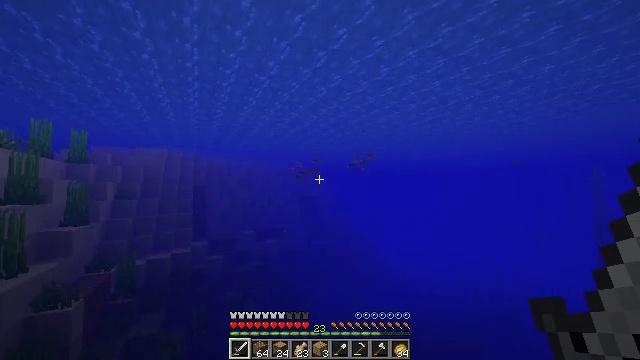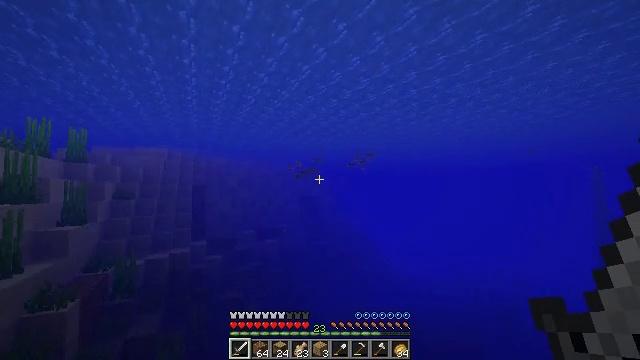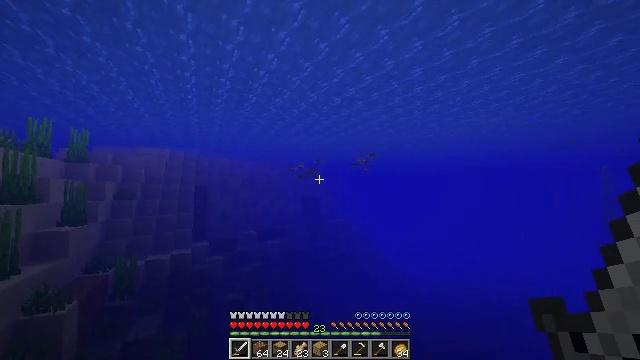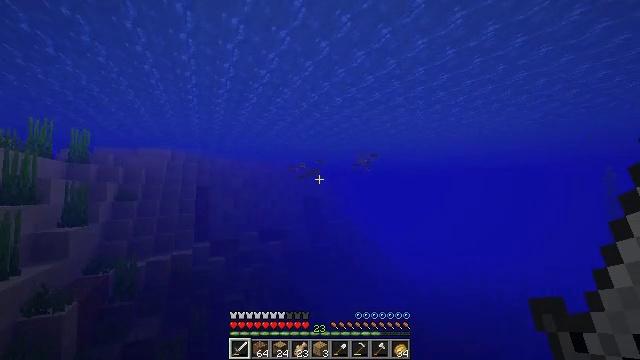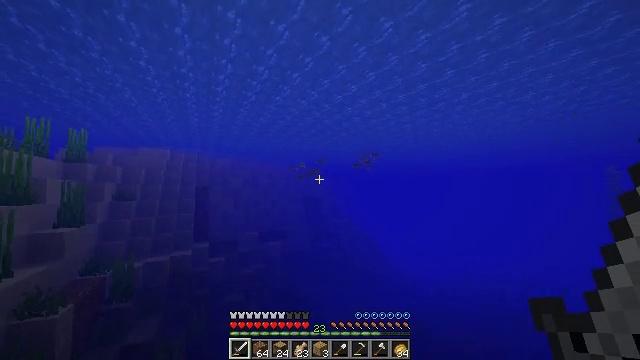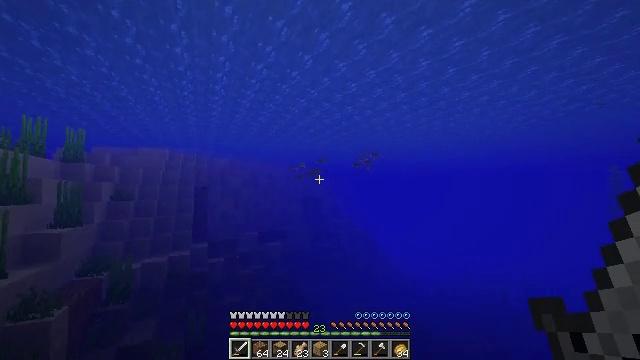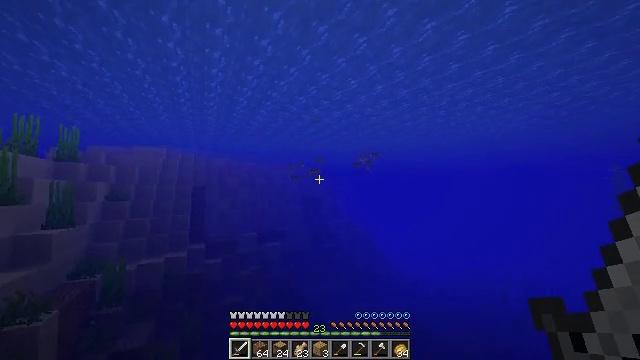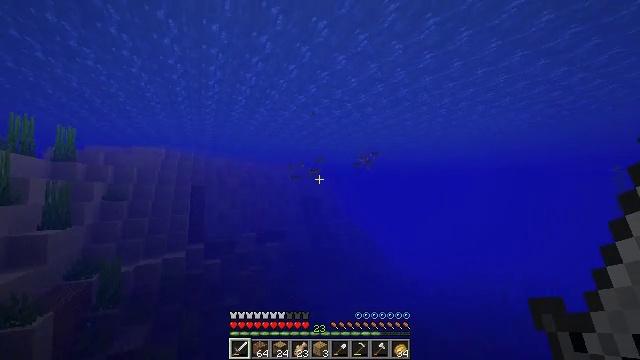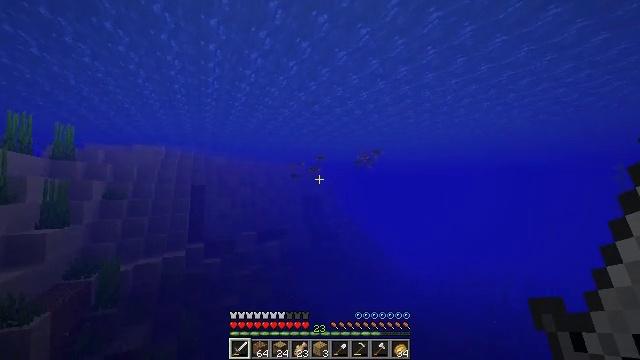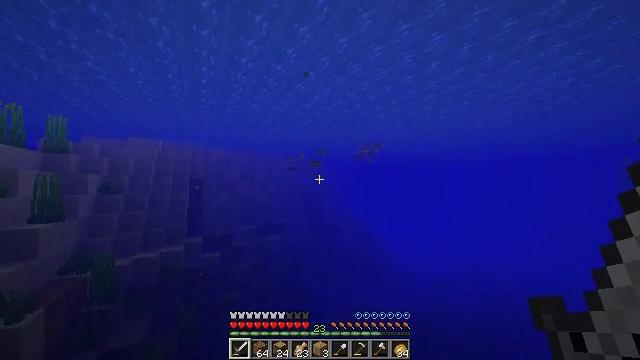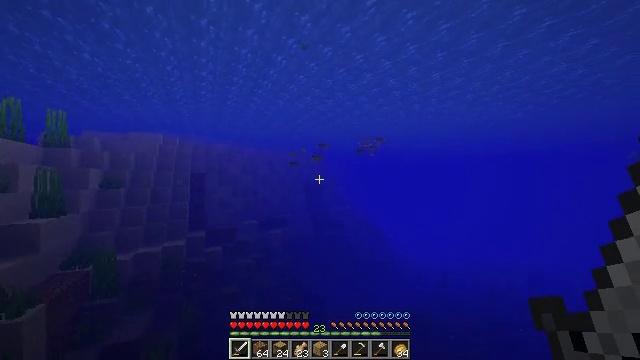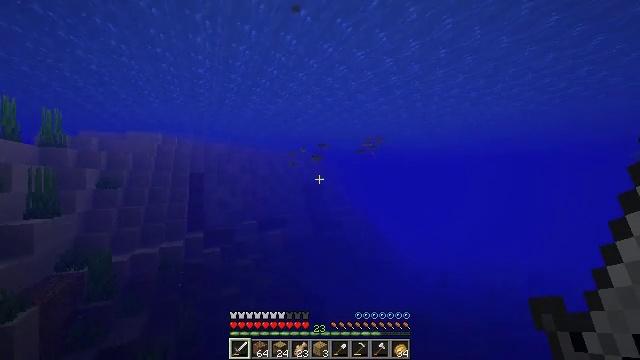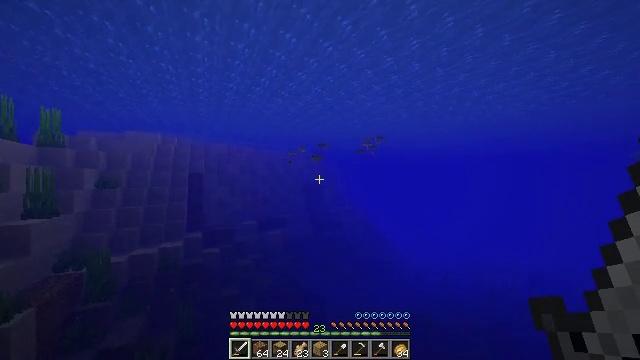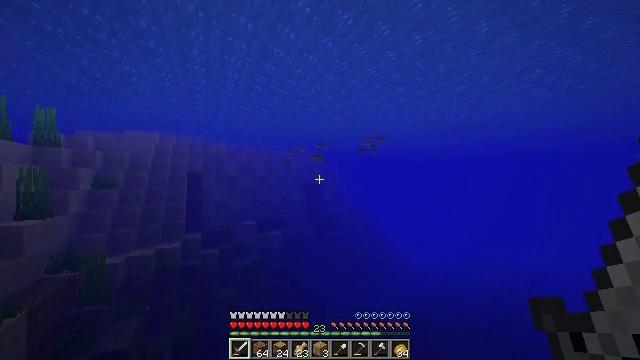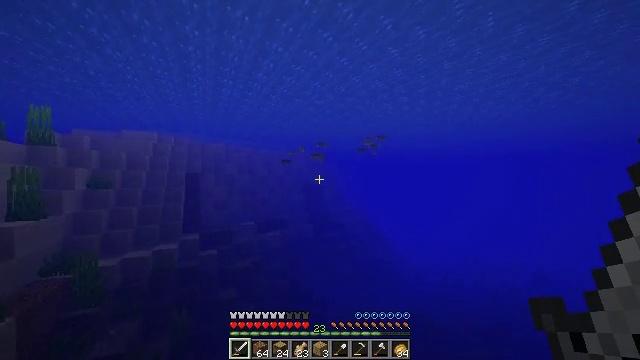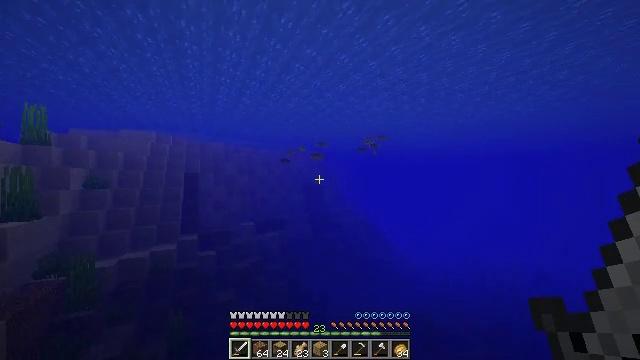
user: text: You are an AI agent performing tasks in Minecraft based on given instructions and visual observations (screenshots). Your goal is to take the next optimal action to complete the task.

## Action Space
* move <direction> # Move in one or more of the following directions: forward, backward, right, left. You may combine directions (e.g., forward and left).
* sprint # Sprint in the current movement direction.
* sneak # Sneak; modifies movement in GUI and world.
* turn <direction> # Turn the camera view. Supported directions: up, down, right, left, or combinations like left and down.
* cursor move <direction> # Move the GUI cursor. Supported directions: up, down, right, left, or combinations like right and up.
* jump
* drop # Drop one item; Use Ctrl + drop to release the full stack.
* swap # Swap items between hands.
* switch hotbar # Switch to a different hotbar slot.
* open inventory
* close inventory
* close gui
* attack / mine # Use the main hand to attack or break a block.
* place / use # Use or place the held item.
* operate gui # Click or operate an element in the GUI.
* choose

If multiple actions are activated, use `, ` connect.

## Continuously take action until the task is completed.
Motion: motion action
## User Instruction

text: Hunt fish.
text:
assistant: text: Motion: move forward
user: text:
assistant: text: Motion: move forward
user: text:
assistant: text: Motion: move forward
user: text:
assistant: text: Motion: move forward
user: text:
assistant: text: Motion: move forward
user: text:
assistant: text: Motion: move forward
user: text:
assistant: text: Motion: move forward
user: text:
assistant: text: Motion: move forward
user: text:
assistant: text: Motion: move forward, turn down
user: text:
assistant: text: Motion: move forward, turn down
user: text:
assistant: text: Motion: move forward
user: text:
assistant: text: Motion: move forward
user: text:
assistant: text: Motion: move forward
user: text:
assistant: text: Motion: move forward
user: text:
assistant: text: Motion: move forward
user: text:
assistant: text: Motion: move forward
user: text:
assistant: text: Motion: move forward
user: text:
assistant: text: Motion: move forward, turn up
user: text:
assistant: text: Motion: move forward
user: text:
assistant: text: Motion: move forward
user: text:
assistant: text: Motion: move forward, turn left
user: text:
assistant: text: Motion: move forward
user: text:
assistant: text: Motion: move forward
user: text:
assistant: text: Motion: move forward
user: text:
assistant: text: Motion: move forward
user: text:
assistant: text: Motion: move forward
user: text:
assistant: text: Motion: move forward
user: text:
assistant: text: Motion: move forward
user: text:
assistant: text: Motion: move forward
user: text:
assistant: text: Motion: move forward